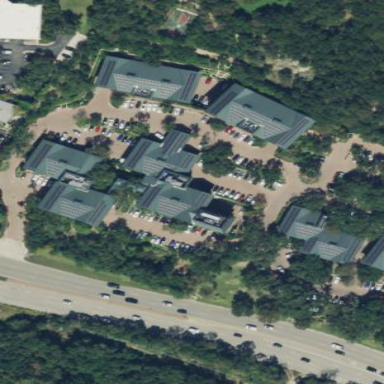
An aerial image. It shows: Hospital building.